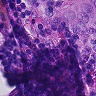
Metastatic tissue present: yes